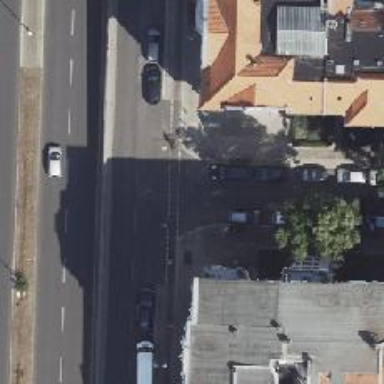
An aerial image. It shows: Asphalt footway with unmarked crossing.